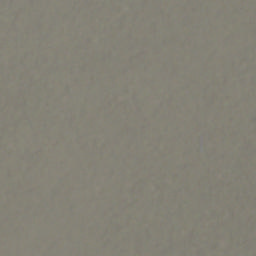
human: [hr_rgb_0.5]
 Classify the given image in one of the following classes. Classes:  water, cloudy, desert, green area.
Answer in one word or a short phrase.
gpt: cloudy